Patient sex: M
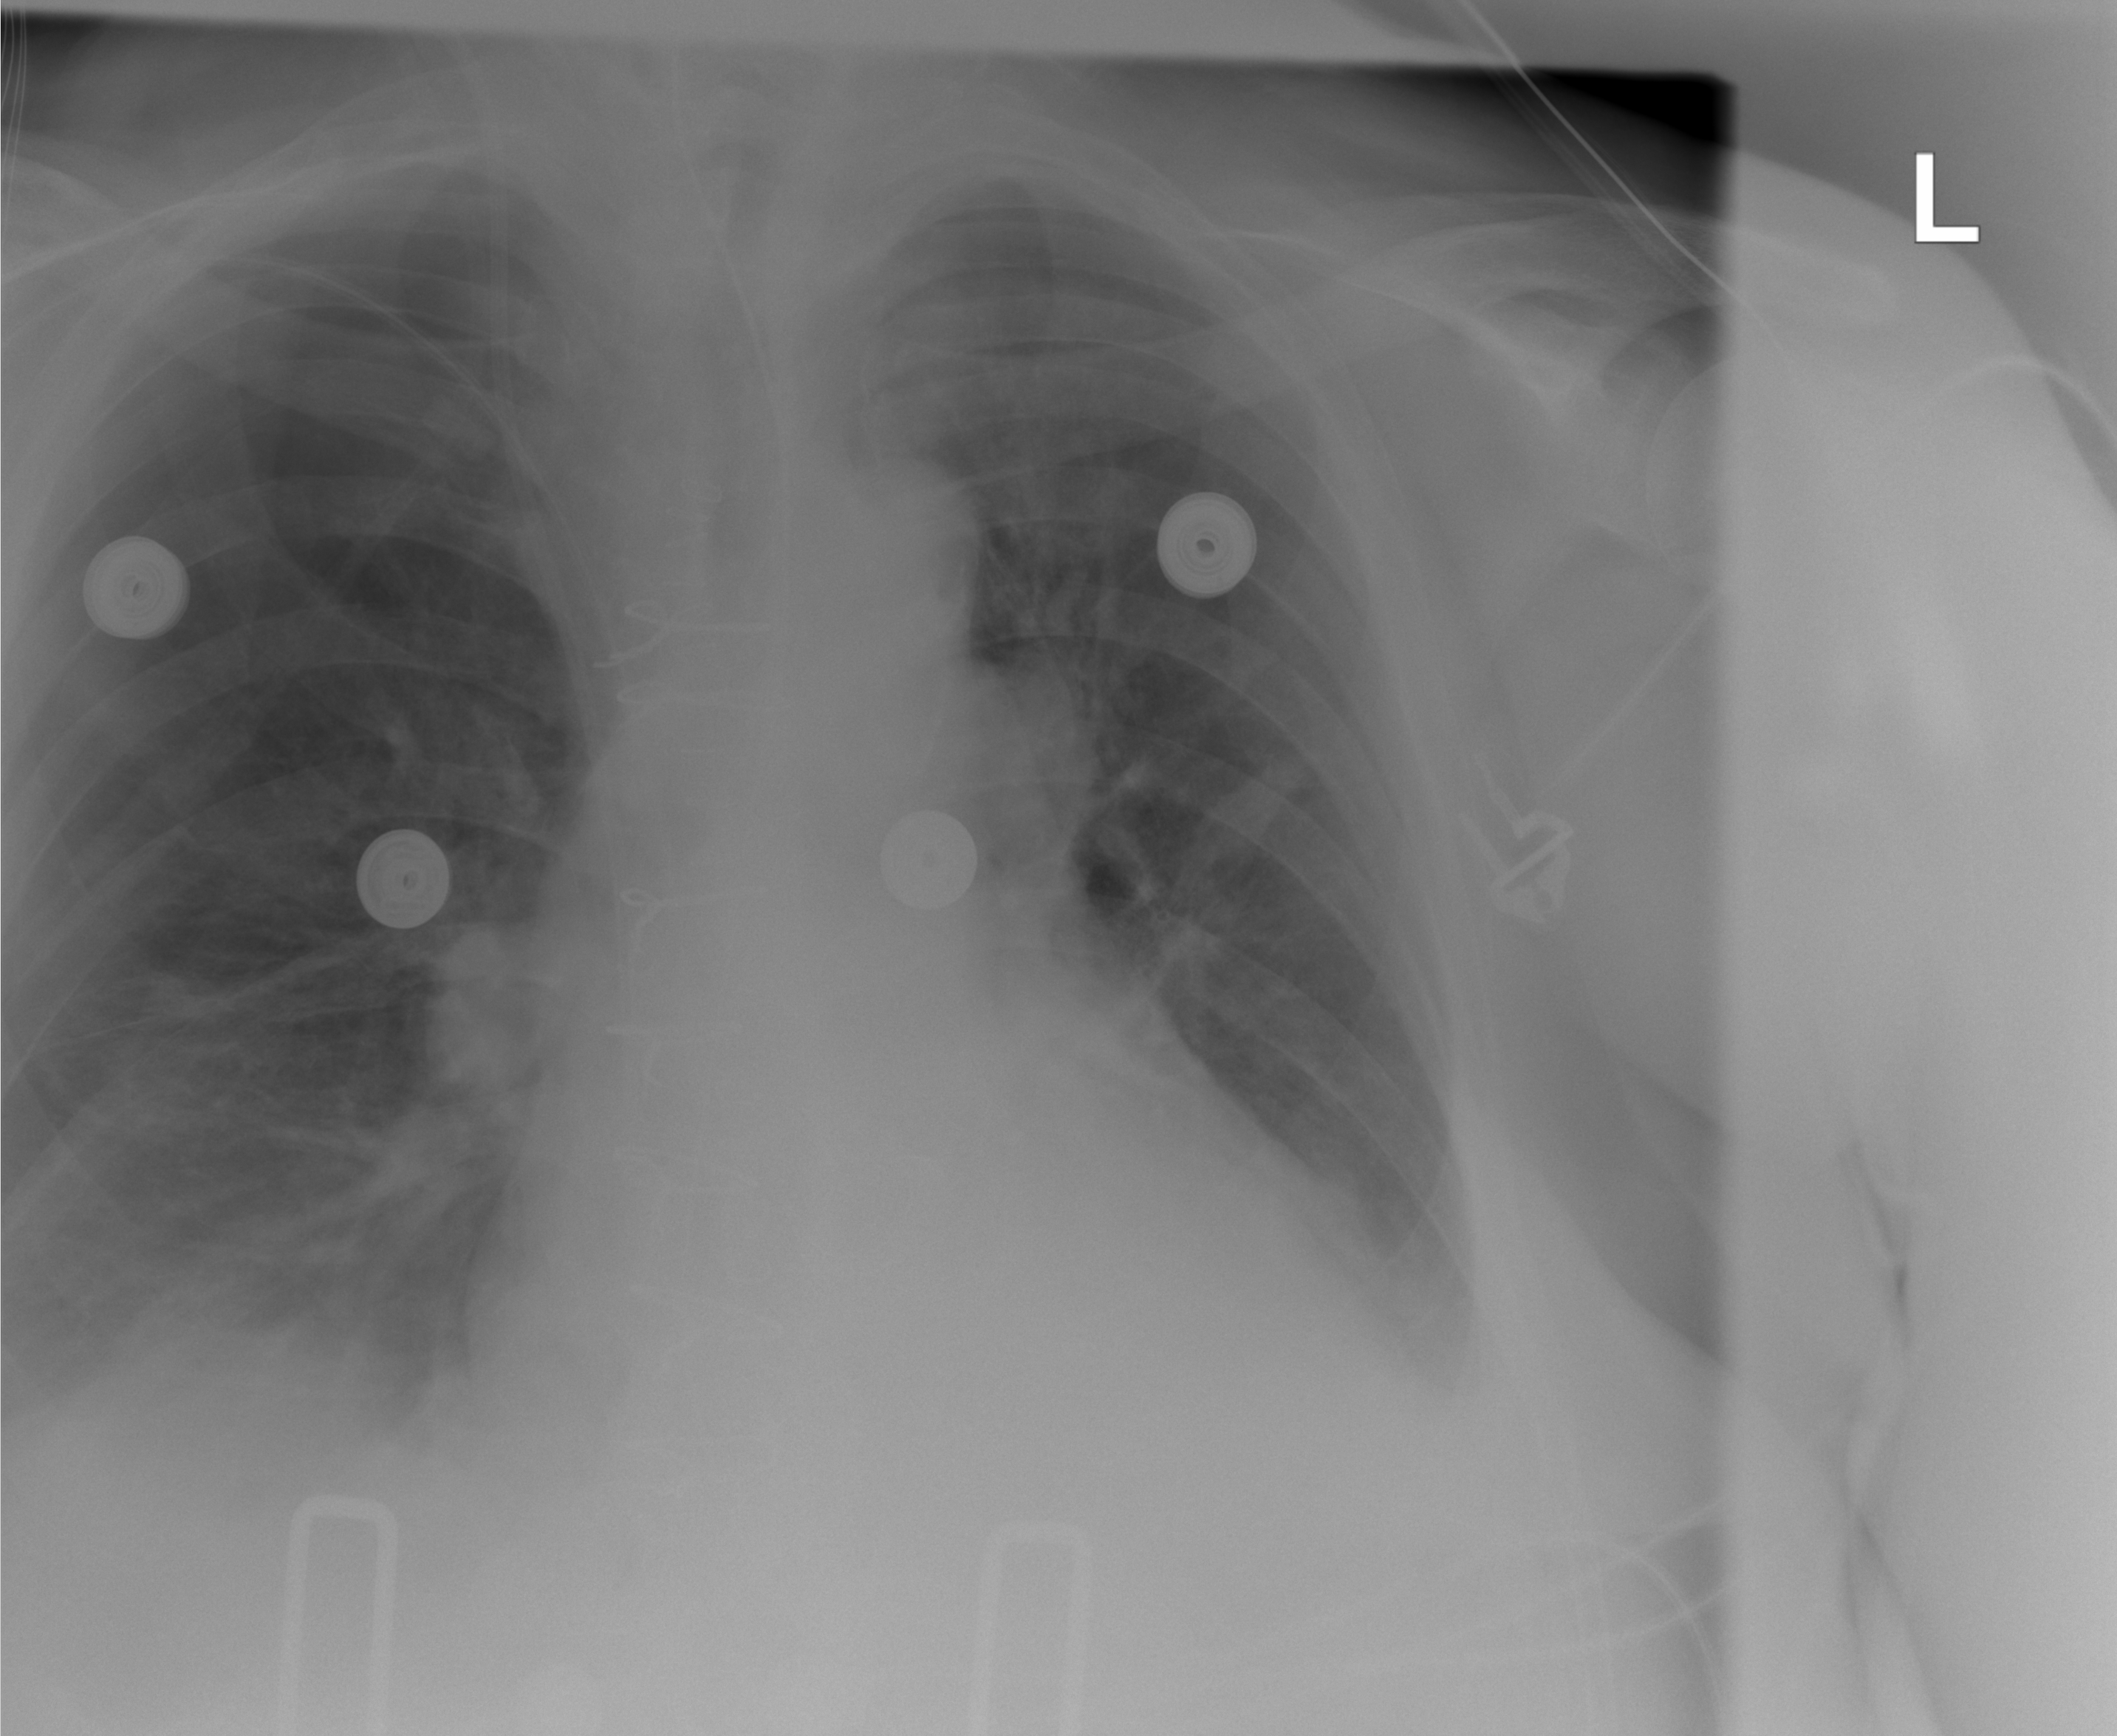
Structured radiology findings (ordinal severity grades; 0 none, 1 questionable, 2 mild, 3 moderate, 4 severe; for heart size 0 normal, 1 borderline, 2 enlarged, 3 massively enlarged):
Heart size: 1
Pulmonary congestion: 0
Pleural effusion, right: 2
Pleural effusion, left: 2
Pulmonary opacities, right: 0
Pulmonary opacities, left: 0
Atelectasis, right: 2
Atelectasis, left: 1